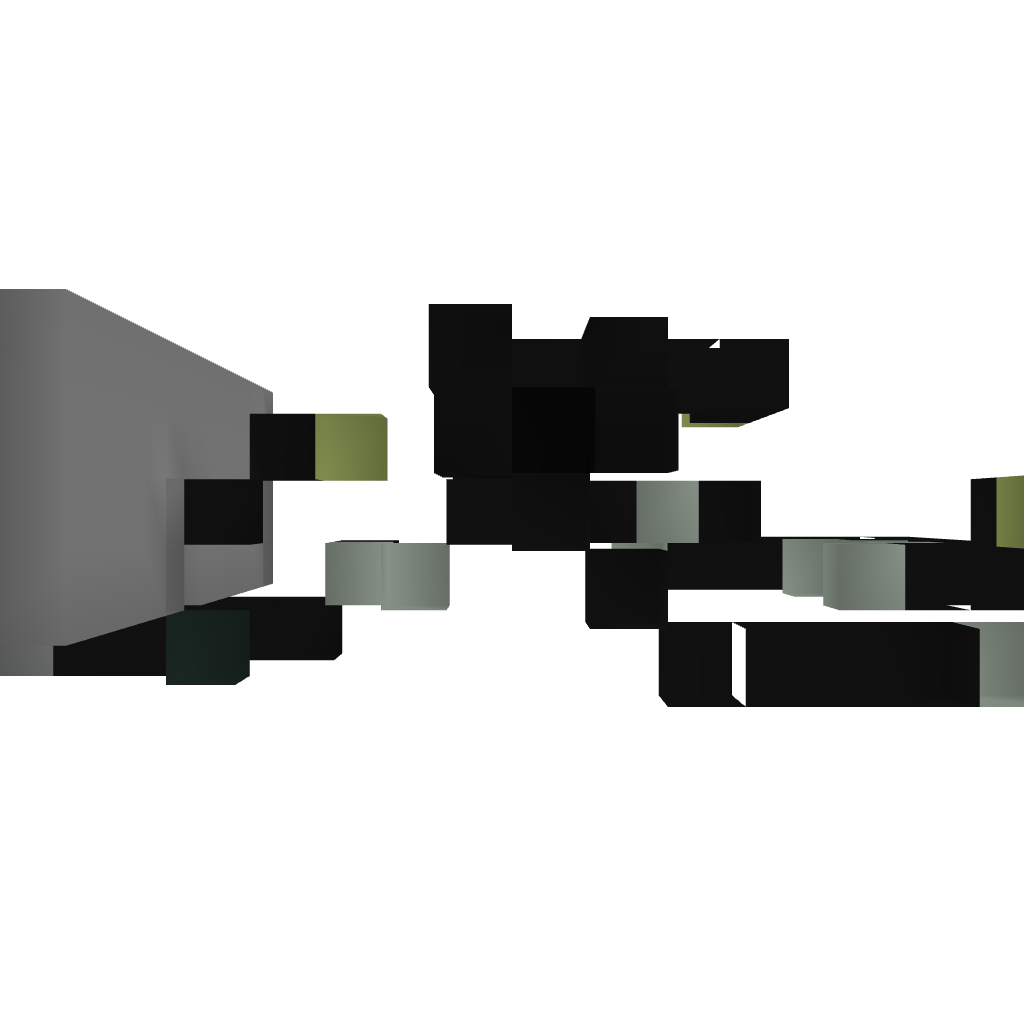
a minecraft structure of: Nazi Zombies Quick Revive